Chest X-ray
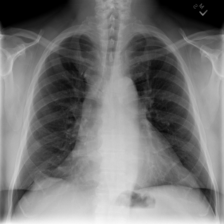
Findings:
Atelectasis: negative
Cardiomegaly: negative
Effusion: negative
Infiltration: positive
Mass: negative
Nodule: negative
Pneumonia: negative
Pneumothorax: negative
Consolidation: negative
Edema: negative
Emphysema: negative
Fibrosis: negative
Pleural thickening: negative
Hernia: negative